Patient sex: F
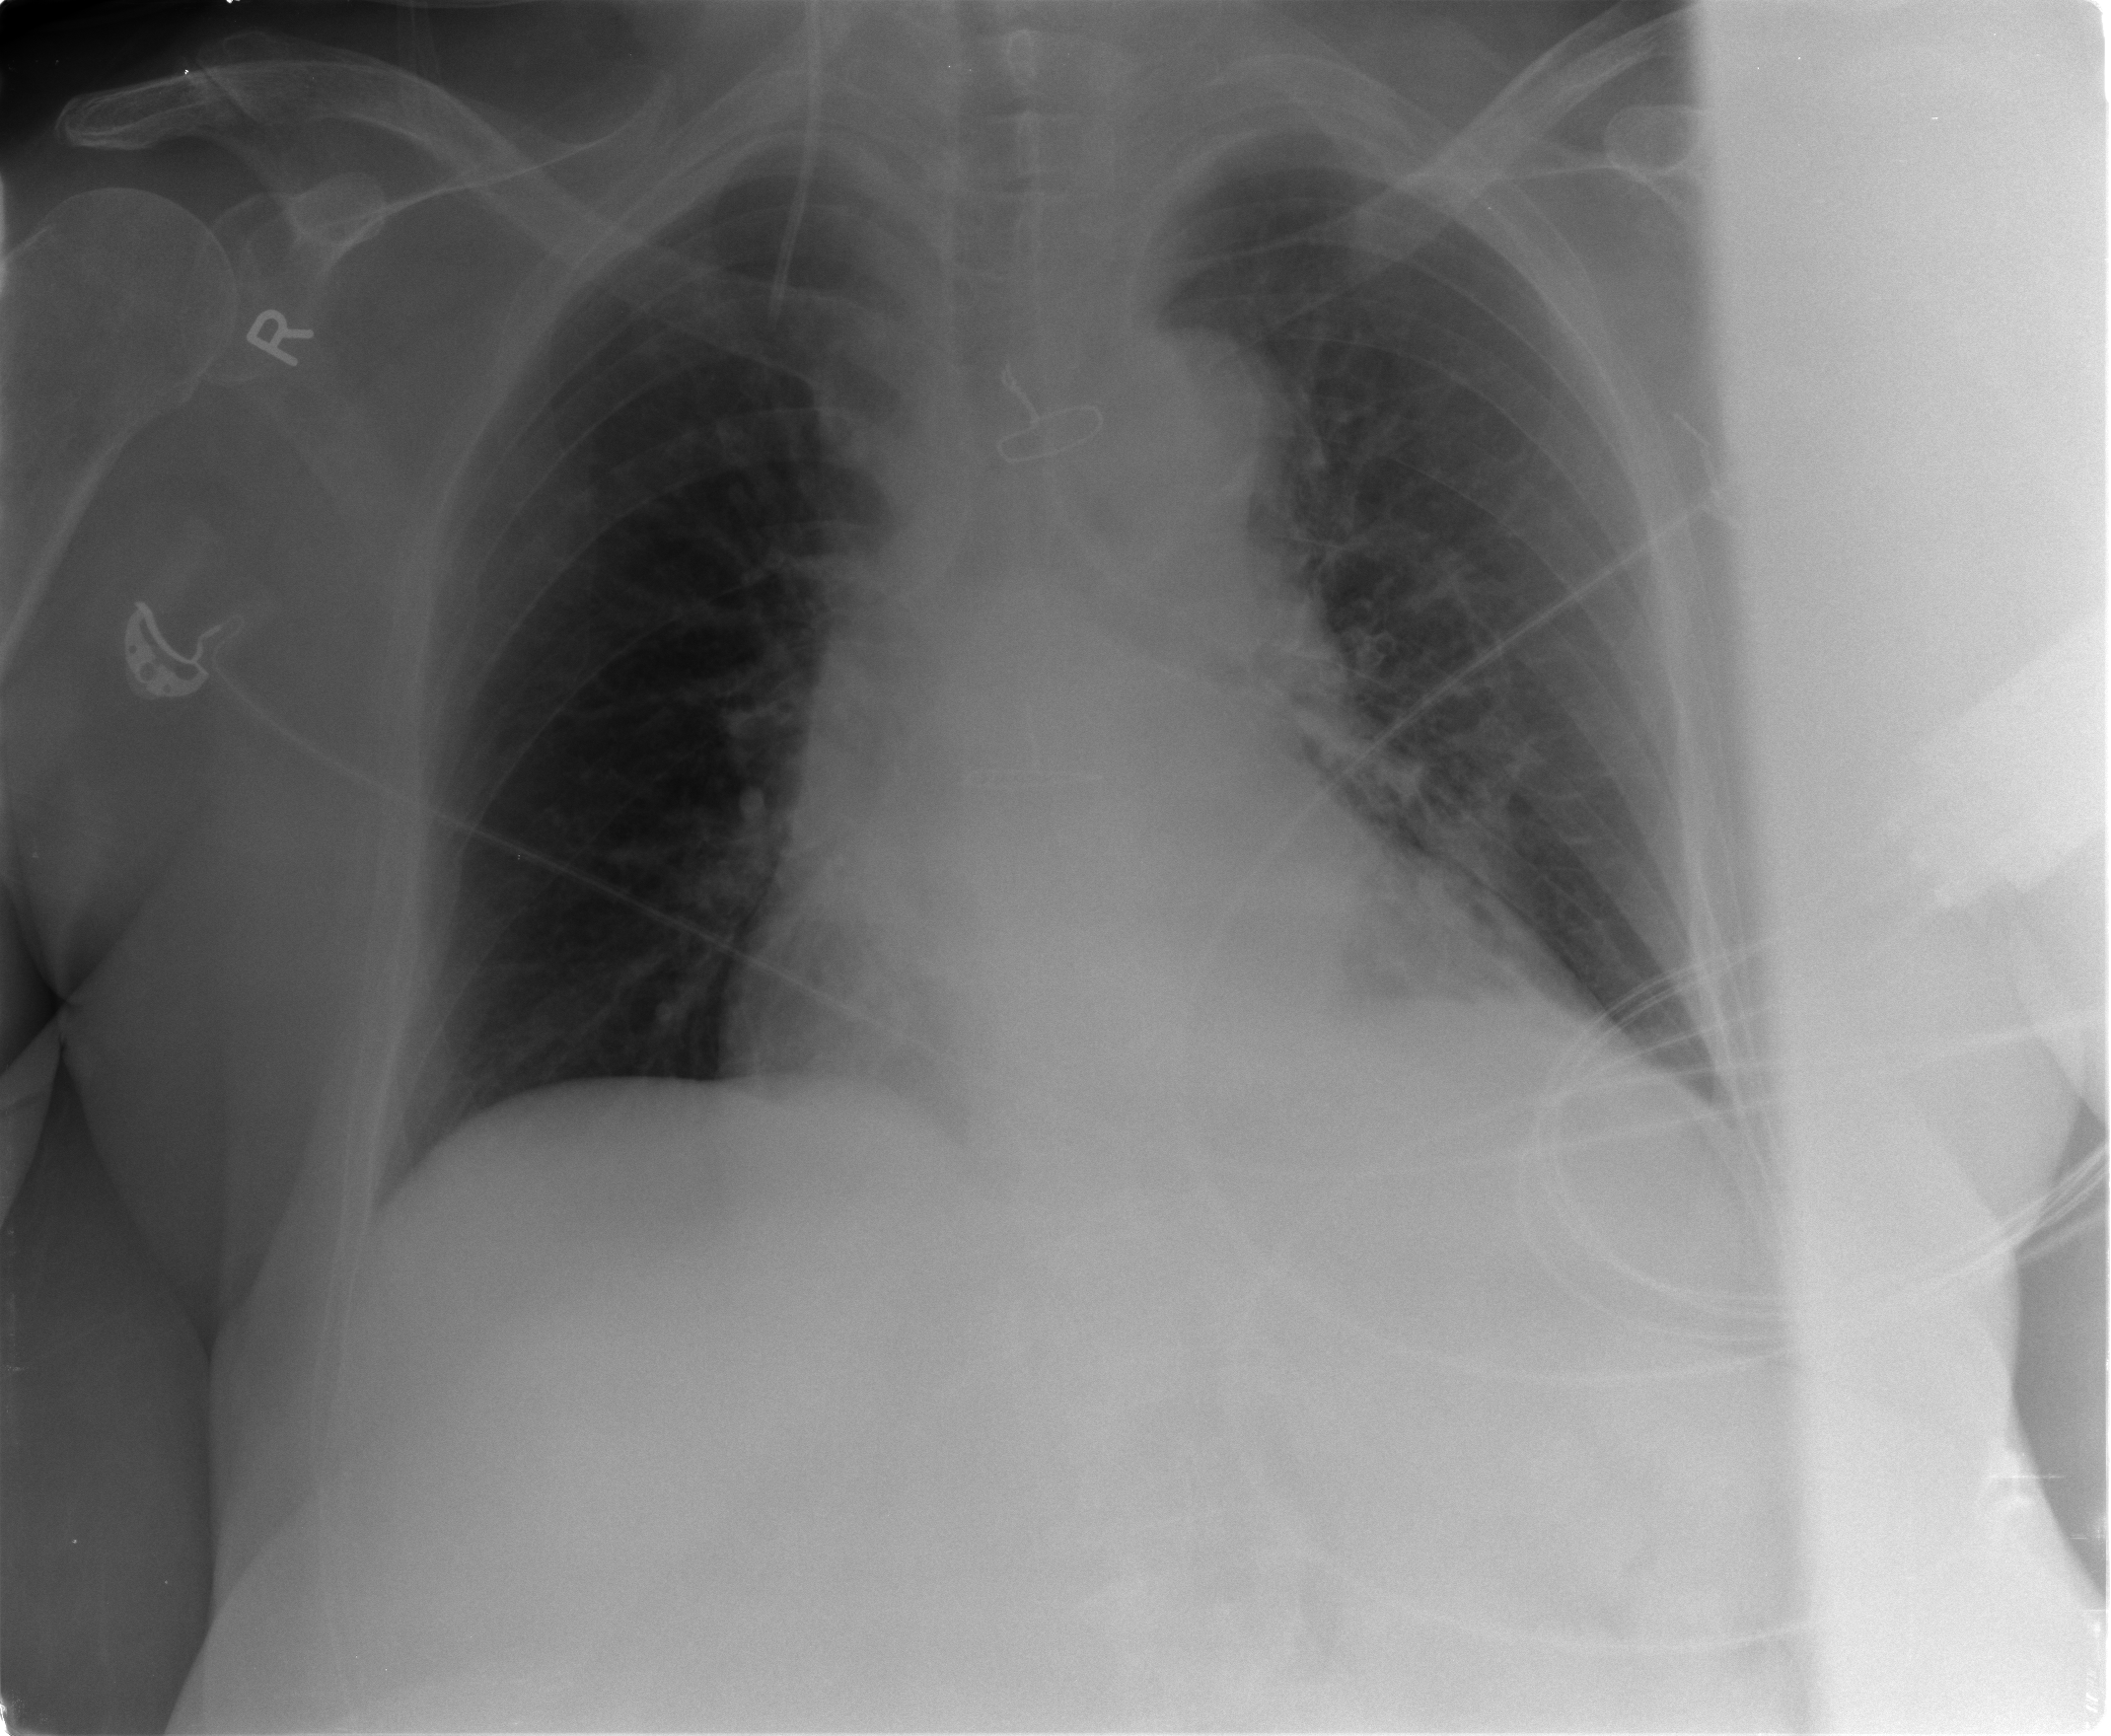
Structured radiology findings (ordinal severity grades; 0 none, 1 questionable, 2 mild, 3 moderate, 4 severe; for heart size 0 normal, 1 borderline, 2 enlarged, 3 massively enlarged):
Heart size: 0
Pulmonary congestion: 2
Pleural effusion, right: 0
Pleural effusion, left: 0
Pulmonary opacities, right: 0
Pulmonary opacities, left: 0
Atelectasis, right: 0
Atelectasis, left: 0